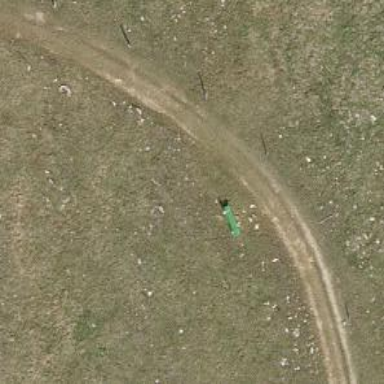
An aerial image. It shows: Bench.